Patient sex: M
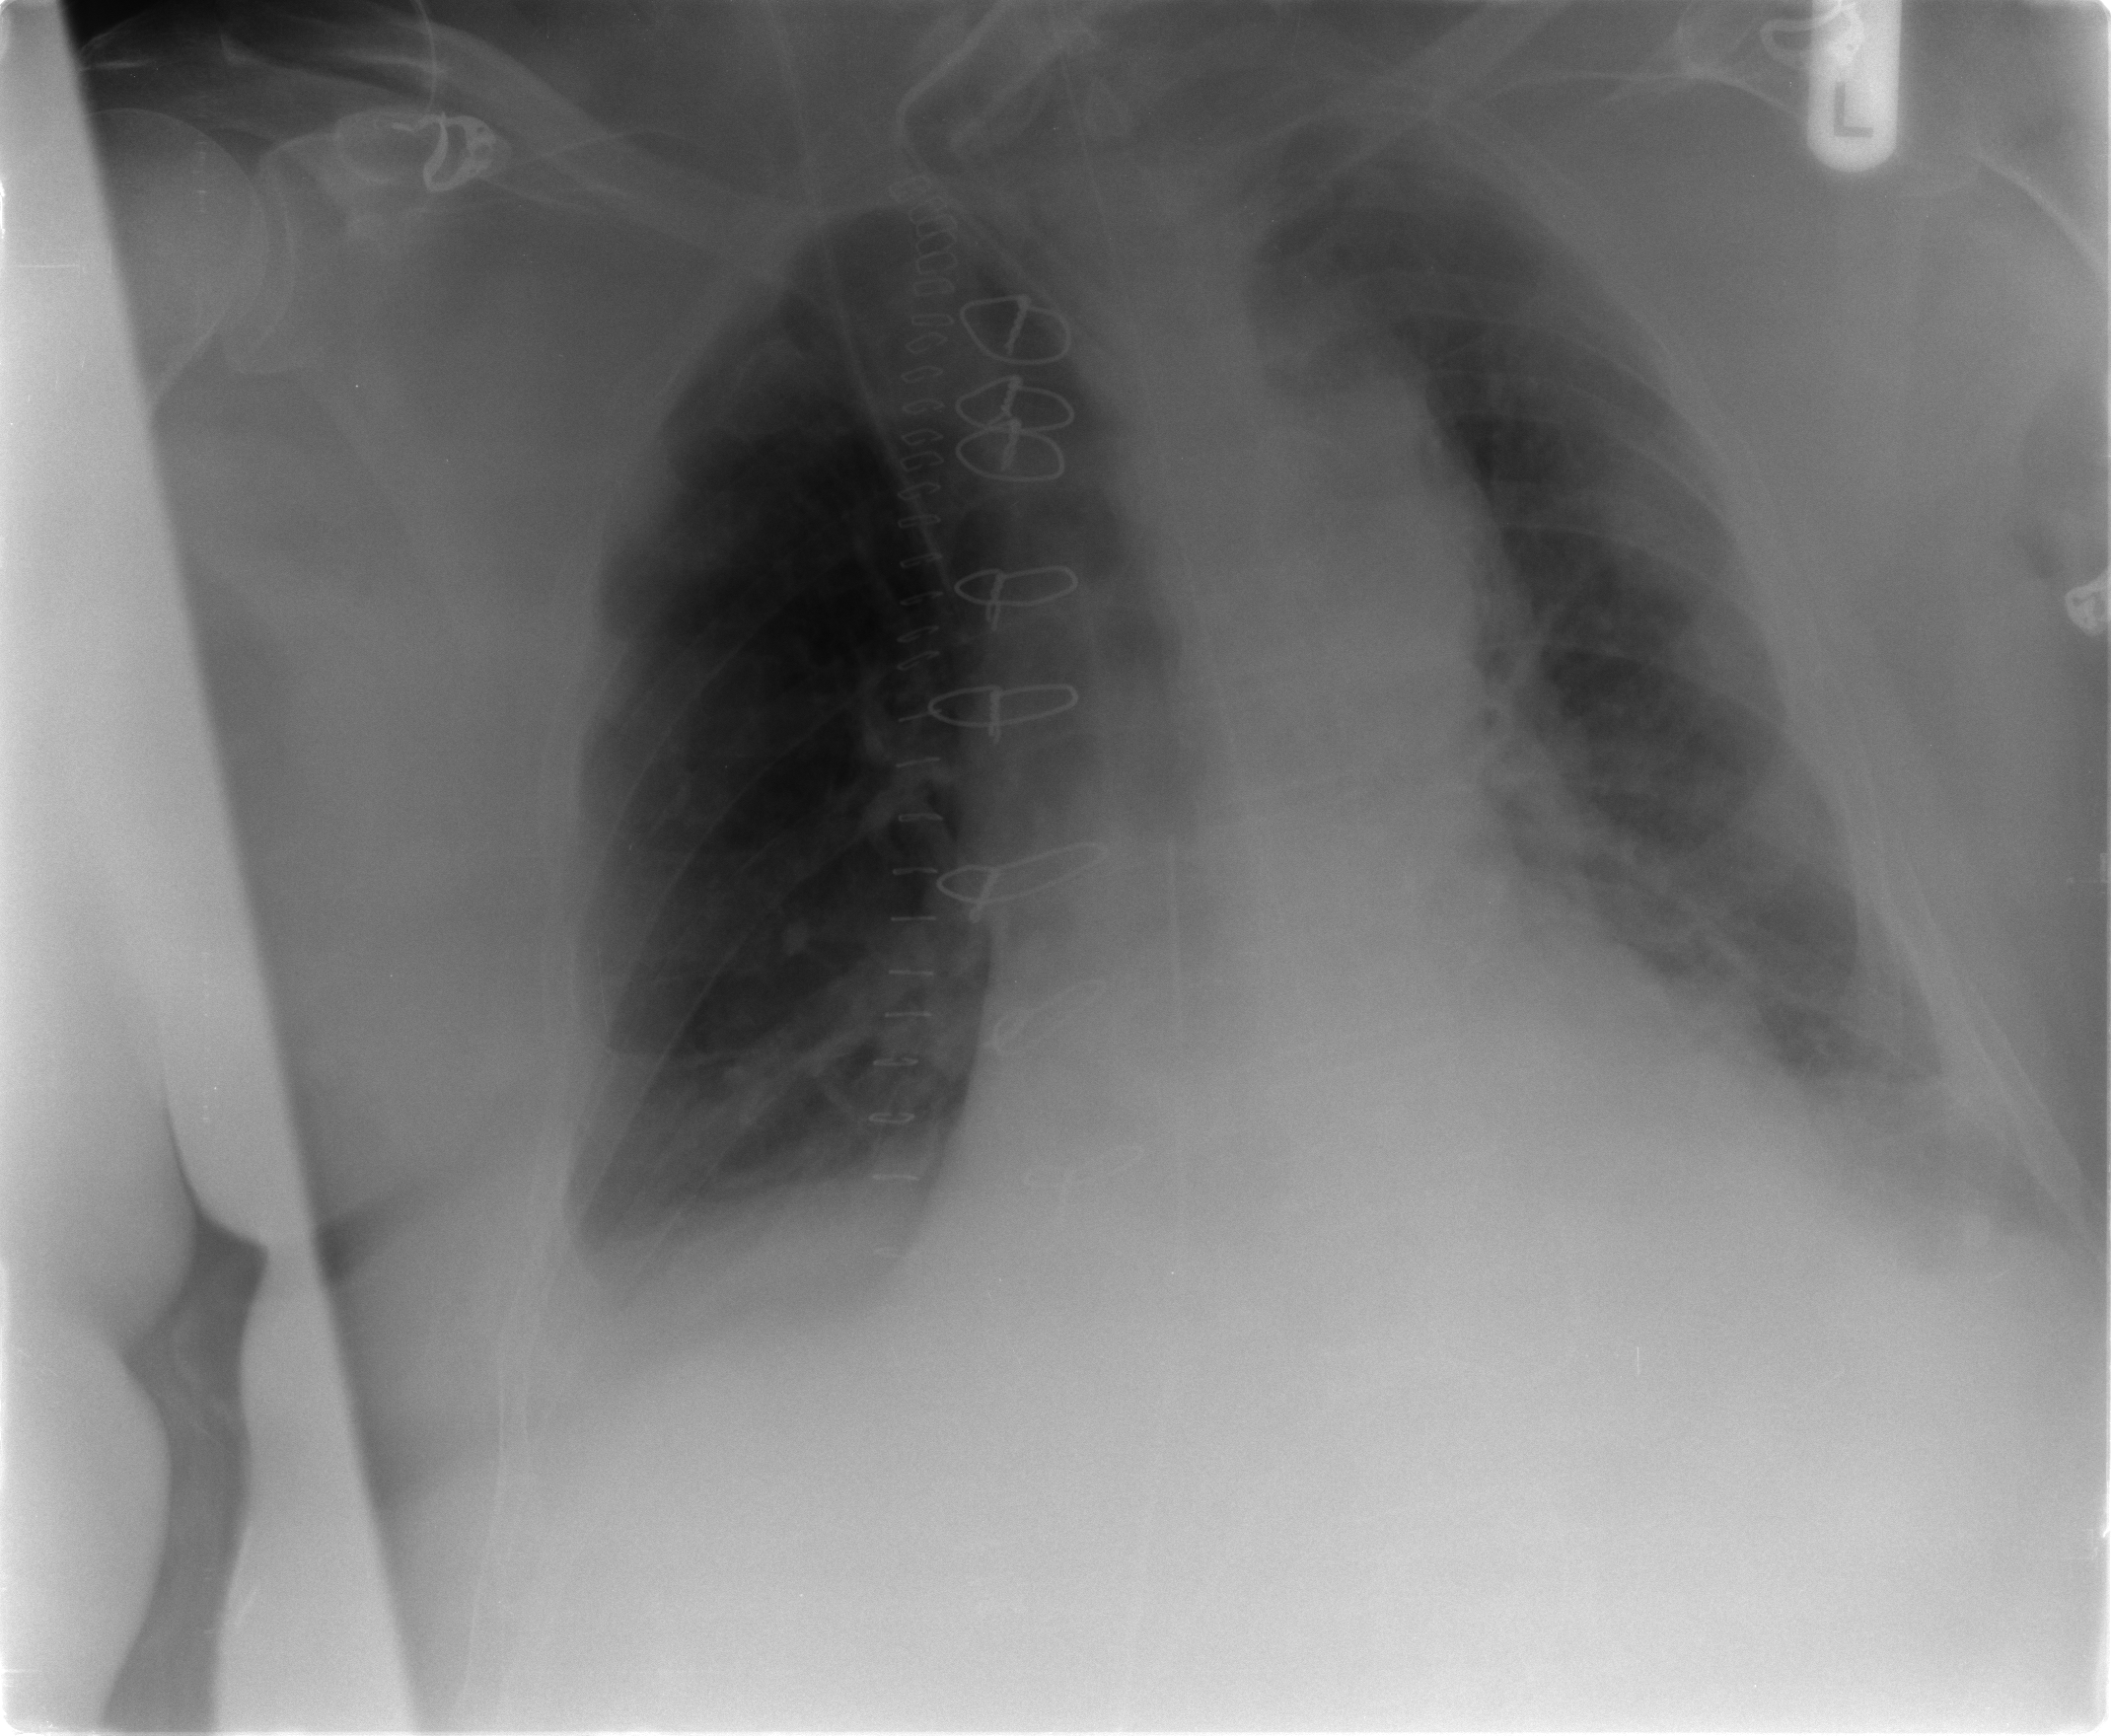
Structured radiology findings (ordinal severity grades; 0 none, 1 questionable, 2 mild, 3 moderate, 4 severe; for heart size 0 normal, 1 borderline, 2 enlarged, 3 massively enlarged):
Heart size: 1
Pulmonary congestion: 2
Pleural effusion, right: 2
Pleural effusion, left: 2
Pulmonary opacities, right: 2
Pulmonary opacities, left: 0
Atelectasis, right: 2
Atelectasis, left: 2